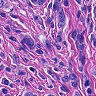
Metastatic tissue present: yes